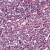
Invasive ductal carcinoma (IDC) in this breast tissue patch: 1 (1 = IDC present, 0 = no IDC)